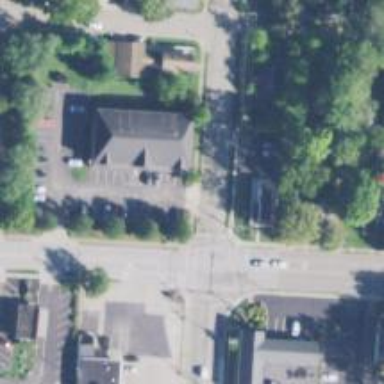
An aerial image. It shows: Marked crossing on the road.